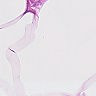
Metastatic tissue present: no